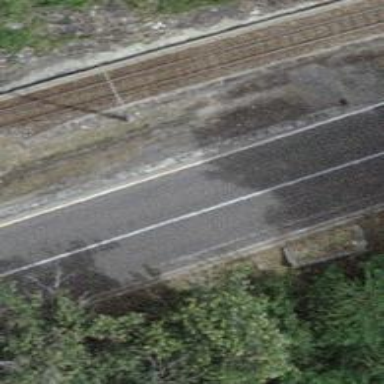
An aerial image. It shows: Secondary road with asphalt surface.